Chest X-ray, PA view. Patient: 78 years old, sex M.
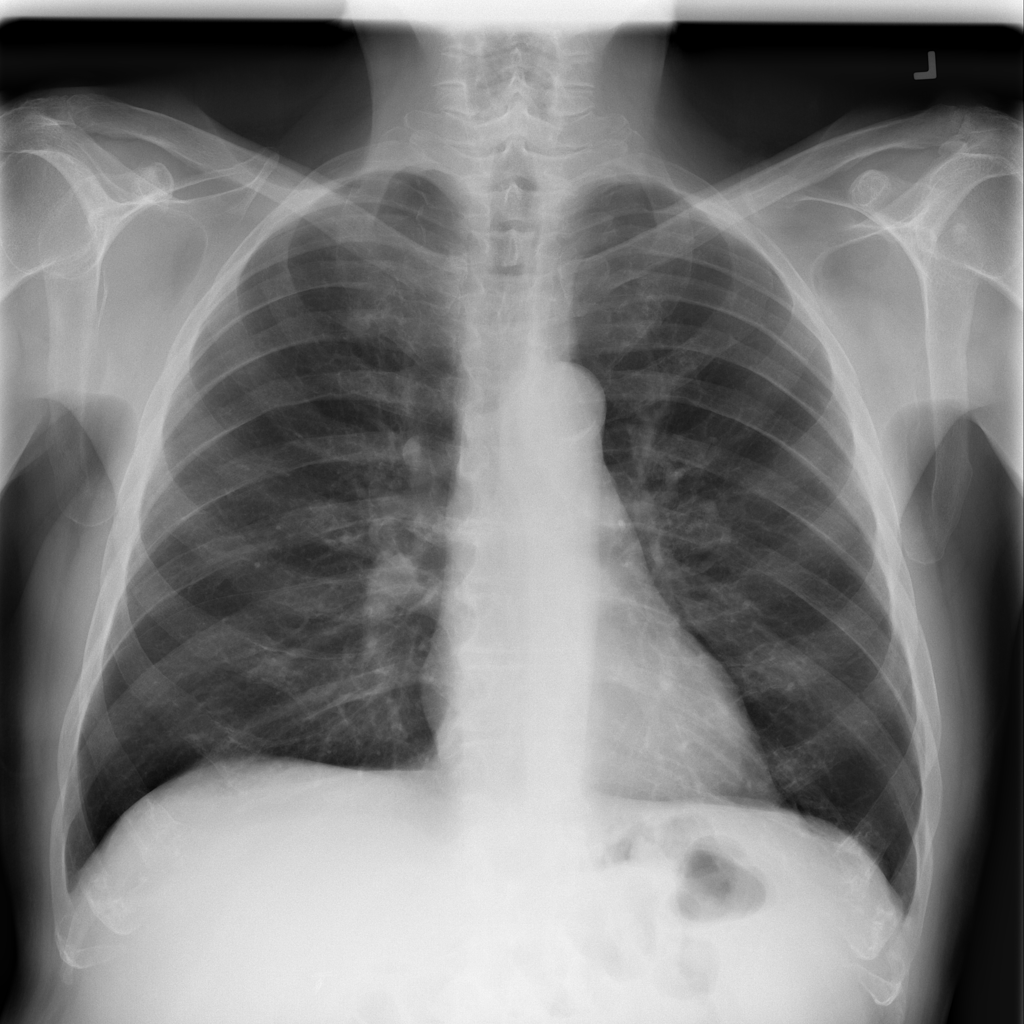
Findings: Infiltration